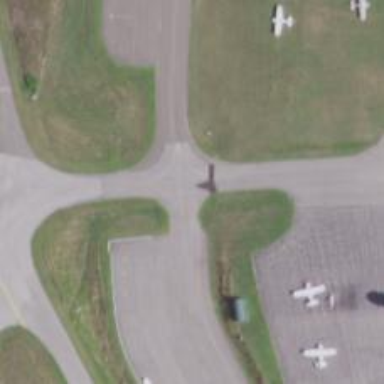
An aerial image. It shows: Image of taxiway at airport.